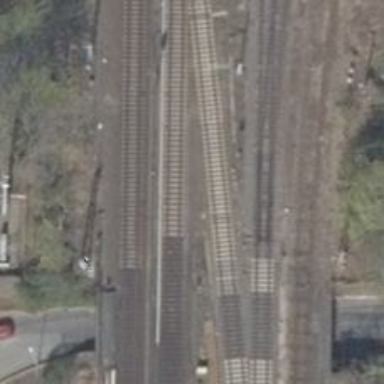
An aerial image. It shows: Railway signal.